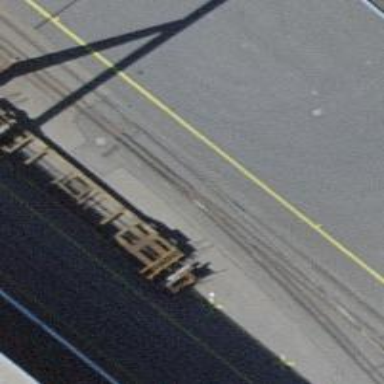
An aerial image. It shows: Railway switch.